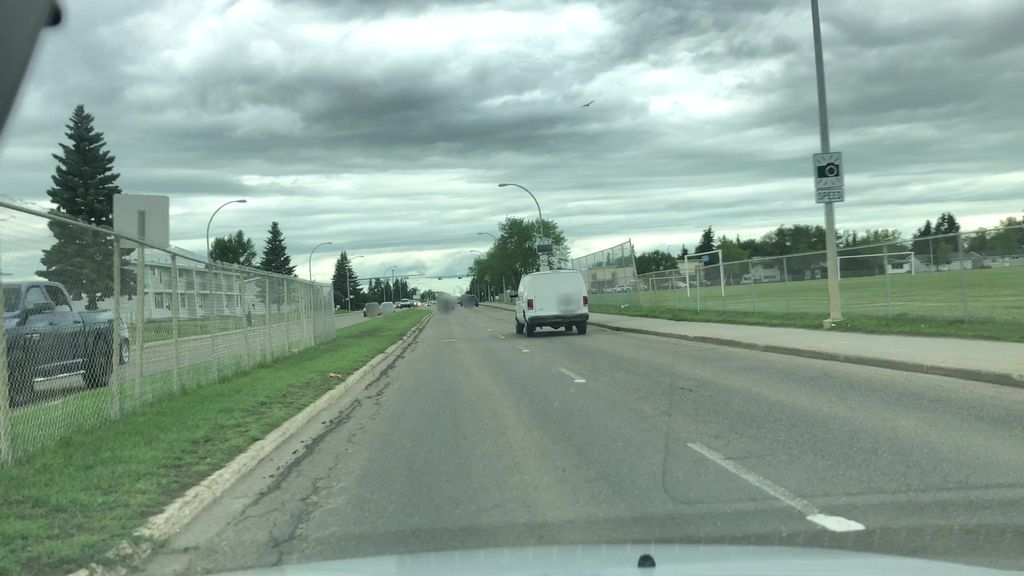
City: edmonton